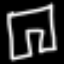
Label: pants